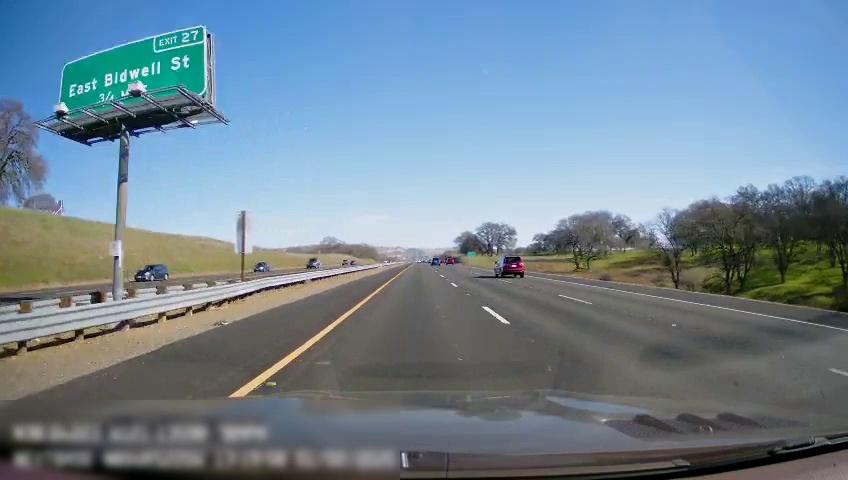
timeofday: Day
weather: Sunny
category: Drivable Space
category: Drivable Space
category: Vehicles | SUV
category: Vehicles | Car
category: Vehicles | SUV
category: Vehicles | Car
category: Lanes | Current Lane
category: Lanes | Current Lane
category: Lanes | Alternate Lane
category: Lanes | Alternate Lane
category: Traffic | Signs